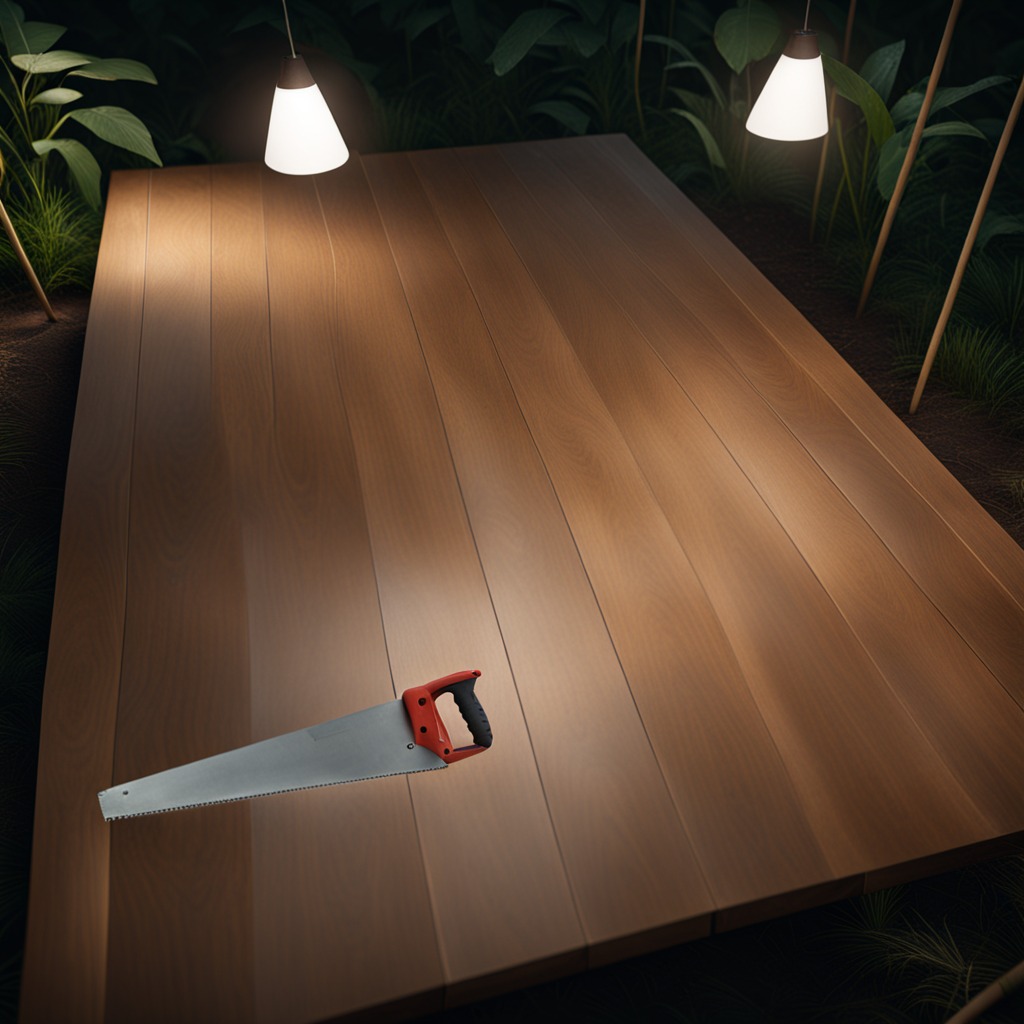
A metal saw lies on the wooden table inside a jungle field workshop tent at night.